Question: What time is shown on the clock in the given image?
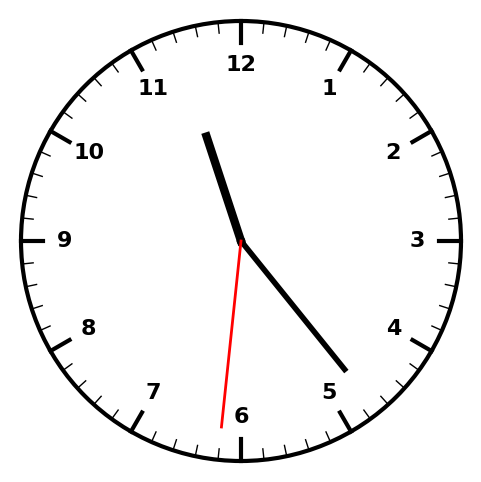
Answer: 11:23:31